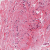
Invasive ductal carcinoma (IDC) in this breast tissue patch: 0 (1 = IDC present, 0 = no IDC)